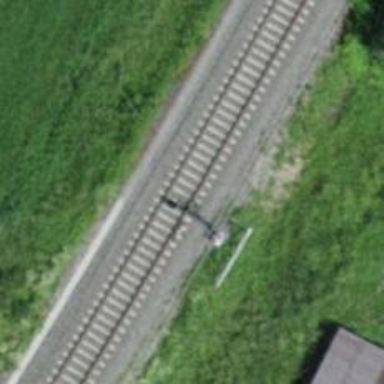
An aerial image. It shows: Railway signal.